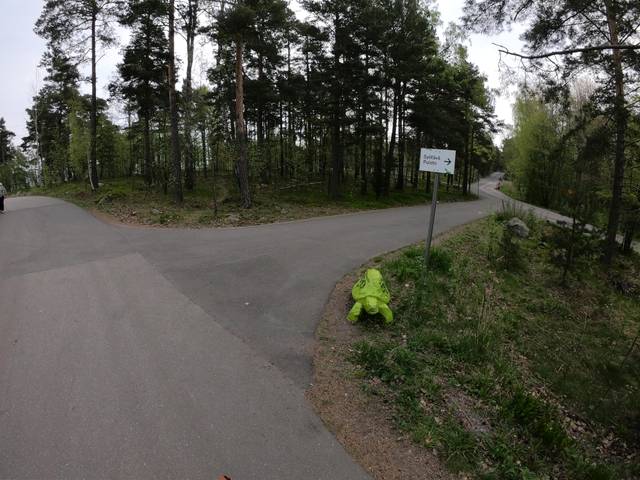
Region: Finland
Coordinates: 60.181, 24.984